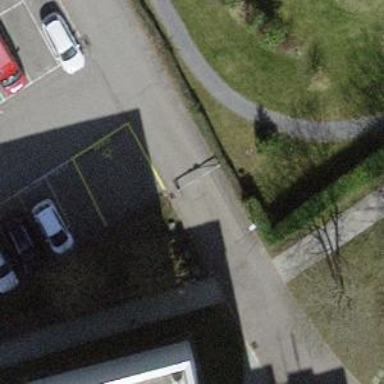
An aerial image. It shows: Lift gate barrier.